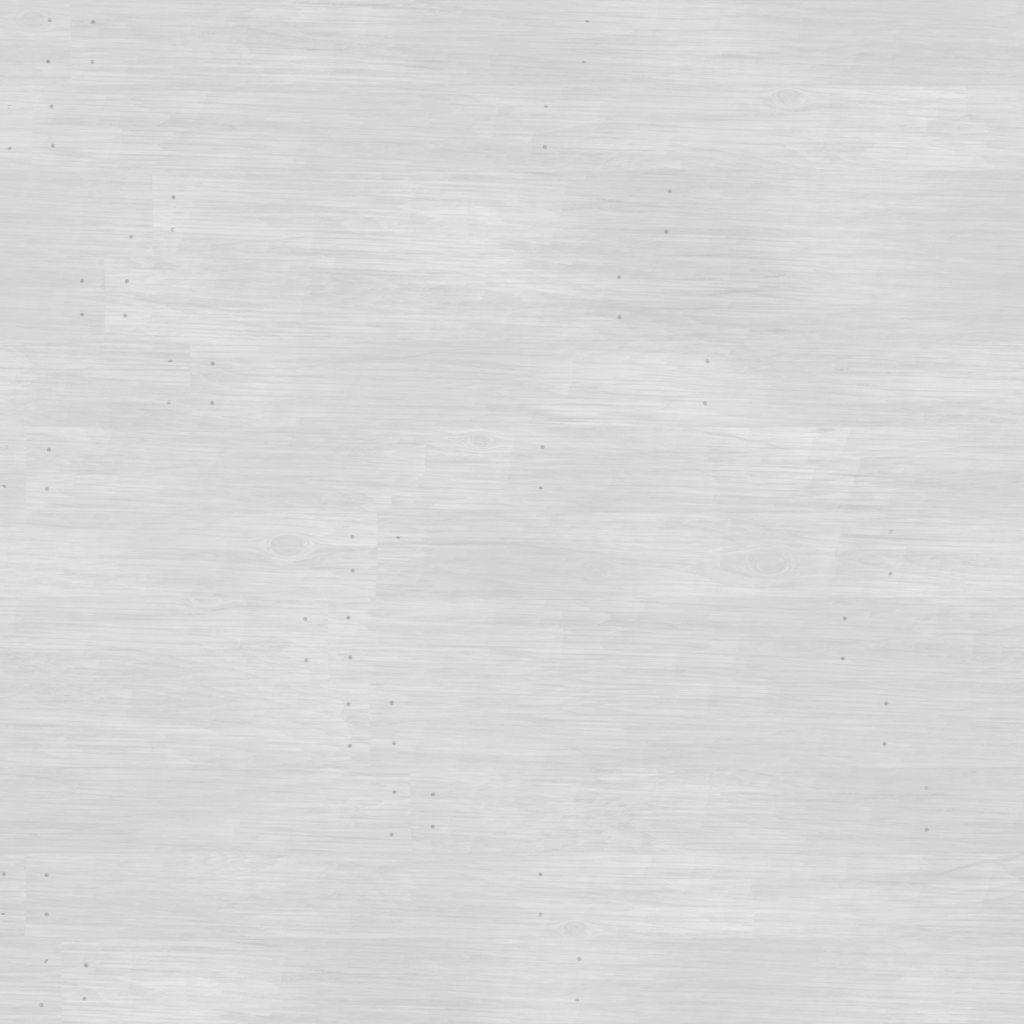
Texture map type: Roughness